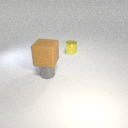
large brown rubber cube above small gray metal cylinder